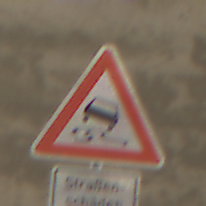
Verkehrszeichen: SchleuderOderRutschgefahr
Zusatzzeichen unten: HinweiseAufGefahrenDurchVerbaleAngabe3
Umgebung: Roofed, Tunnel
Tageszeit: Midday
Wetter: NotSpecified
Licht: Natural
Jahreszeit: NotSpecified
Kontrast: MediumContrast